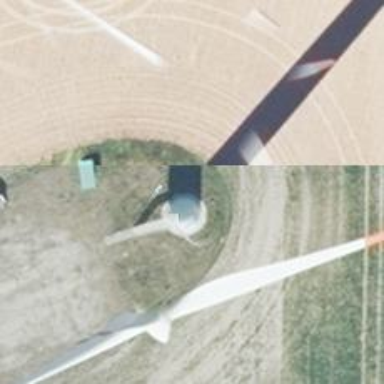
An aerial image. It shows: Wind turbine generating power.